Question: i have a '<div class="outerDiv"></div>' and i am dynamically adding another 'div' over it which i want to make draggable as well as resizable within this 'outerDiv'
'.isStore' is css class of the div which i want to make draggable and Resizable.
'''
$(".outerDiv .isStore").draggable({ containment: ".outerDiv" }).resizable({ containment: ".outerDiv" });
'''
thje problem is i am not able to resize the 'div' to full width of 'OuterDiv'

In above snap The 'div' with grid is 'outerDiv' and red colour shows the 'div' which is draggable and resizable but this is the maximum size i can resize. i want it to resize all over the 'outerDiv'.
the css i am using is
'''
.outerDiv
{
width: 202px;
overflow:auto;
overflow: auto;
display:inline-block;
}
.isStore
{
height: 10px;
width: 10px;
background-color: #fff7f8;
border: 1px SOLID;
float: left;
position:absolute;
}
'''
is there something i am missing?
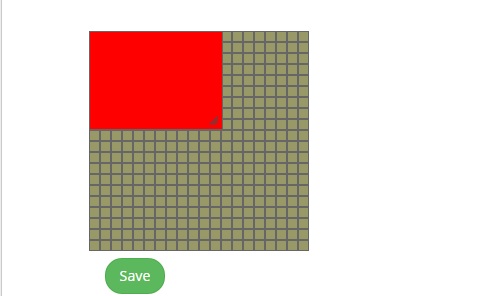
Answer: You may want to use your browser's developer tools to find out whether there are some constraints defined (like CSS 'max-height' / 'max-width' maybe?). If you have Chrome, you can right click the element and view the Styles/Computed tab to see what it may be picking up. When solving problems like this it helps to simplify the example and gradually add complexity.
This works OK with this simple example (with no CSS 'max' constraints):
'''
$(".outerDiv .isStore").draggable({ containment: ".outerDiv" }).resizable({ containment: ".outerDiv" });
'''
'''
.isStore
{
width: 20px;
height: 20px;
background-color: red;
}
.outerDiv
{
width: 160px;
height: 160px;
background-color: #ccc;
}
'''
'''
<script src="https://ajax.googleapis.com/ajax/libs/jquery/2.1.1/jquery.min.js"></script>
<link rel="stylesheet" href="https://ajax.googleapis.com/ajax/libs/jqueryui/1.11.3/themes/smoothness/jquery-ui.css" />
<script src="https://ajax.googleapis.com/ajax/libs/jqueryui/1.11.3/jquery-ui.min.js"></script>
<div class='outerDiv'><div class='isStore'></div></div>
'''
This simulates your problem by adding CSS 'max-height' and 'max-width' constraints.
'''
$(".outerDiv .isStore").draggable({ containment: ".outerDiv" }).resizable({ containment: ".outerDiv" });
'''
'''
.isStore
{
width: 20px;
height: 20px;
background-color: red;
max-height: 100px;
max-width: 100px;
}
.outerDiv
{
width: 160px;
height: 160px;
background-color: #ccc;
}
'''
'''
<script src="https://ajax.googleapis.com/ajax/libs/jquery/2.1.1/jquery.min.js"></script>
<link rel="stylesheet" href="https://ajax.googleapis.com/ajax/libs/jqueryui/1.11.3/themes/smoothness/jquery-ui.css" />
<script src="https://ajax.googleapis.com/ajax/libs/jqueryui/1.11.3/jquery-ui.min.js"></script>
<div class='outerDiv'><div class='isStore'></div></div>
'''
You can try setting these styles to 'auto' like this:
'''
.isStore
{
width: 20px;
height: 20px;
background-color: red;
max-height: auto;
max-width: auto;
}
'''